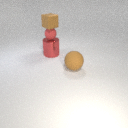
large red metal cylinder below small red rubber sphere